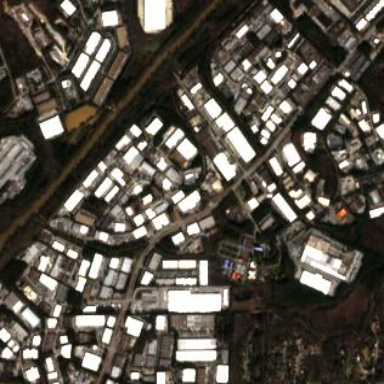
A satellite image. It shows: Industrial area.